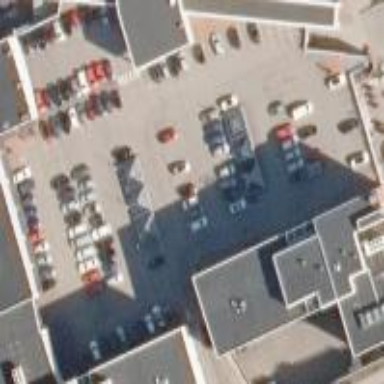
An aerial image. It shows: Rooftop parking area.